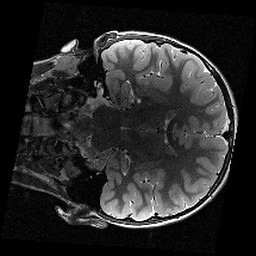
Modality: T2w
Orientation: coronal
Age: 9
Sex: male
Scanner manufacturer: siemens
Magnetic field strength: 3 T
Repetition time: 9.23 s
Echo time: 0.067 s